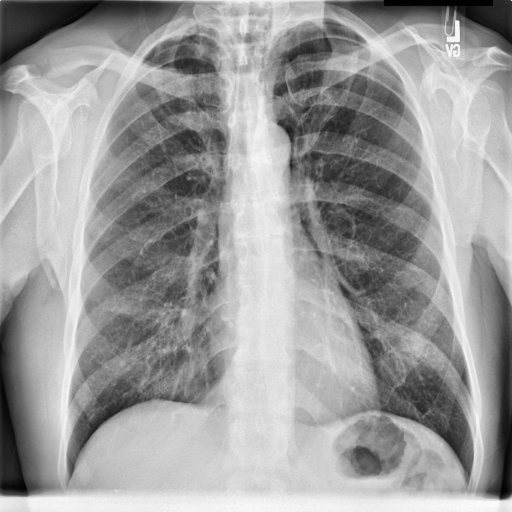
Finding: NORMAL